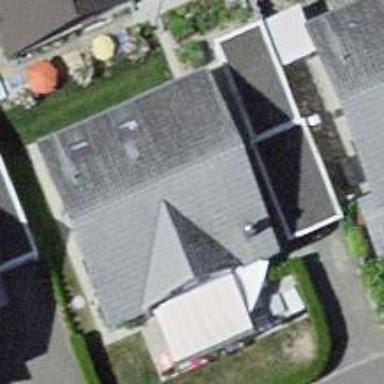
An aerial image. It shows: Building with tile roof.